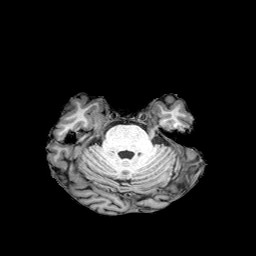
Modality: T1w
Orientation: coronal
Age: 51
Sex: male
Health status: healthy